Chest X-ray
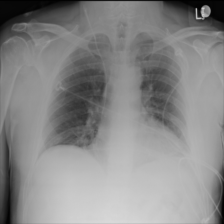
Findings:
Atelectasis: negative
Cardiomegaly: negative
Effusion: negative
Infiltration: negative
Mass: negative
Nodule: negative
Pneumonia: negative
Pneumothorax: negative
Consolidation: negative
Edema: negative
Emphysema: negative
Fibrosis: negative
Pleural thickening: negative
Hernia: negative